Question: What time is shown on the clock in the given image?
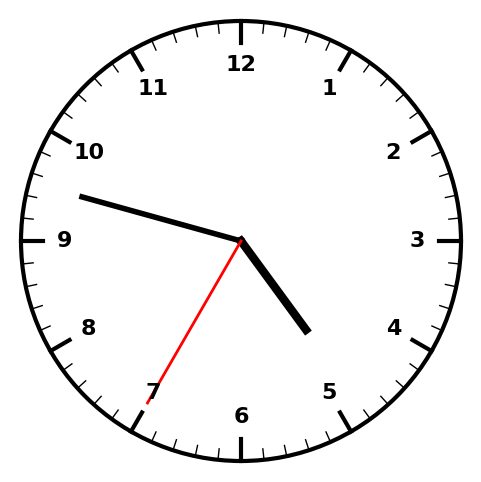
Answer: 04:47:35